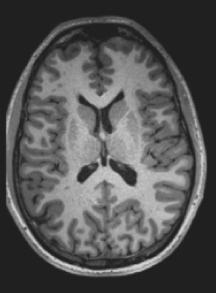
Label: notumor